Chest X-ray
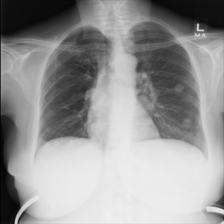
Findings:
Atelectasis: negative
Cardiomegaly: negative
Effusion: negative
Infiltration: positive
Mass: negative
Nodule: positive
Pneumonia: negative
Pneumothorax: negative
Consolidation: negative
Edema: negative
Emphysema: negative
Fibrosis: negative
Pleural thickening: negative
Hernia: negative